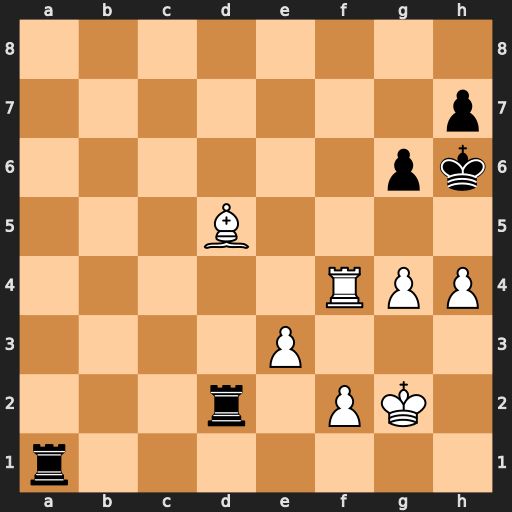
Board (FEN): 8/7p/6pk/3B4/5RPP/4P3/3r1PK1/r7
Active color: w
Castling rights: -
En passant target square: -
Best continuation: g5+ Kg7 Rf7+